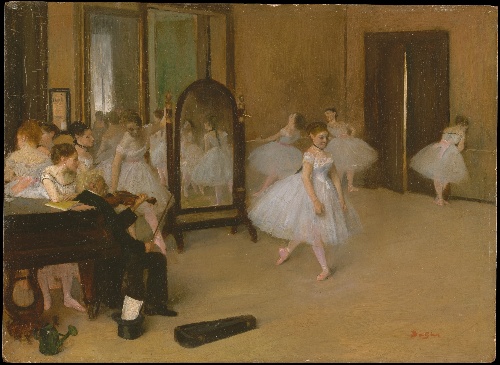
Title: The Dancing Class
Artist: Edgar Degas
Artist bio: French, Paris 1834–1917 Paris
Date: ca. 1870
Object type: Painting
Classification: Paintings
Medium: Oil on wood
Dimensions: 7 3/4 x 10 5/8 in. (19.7 x 27 cm)
Department: European Paintings
Credit line: H. O. Havemeyer Collection, Bequest of Mrs. H. O. Havemeyer, 1929
Accession year: 1929
Repository: Metropolitan Museum of Art, New York, NY
Tags: Men|Women|Dancing|Mirrors|Dancers|Musicians|Ballet|Violins|Pianos